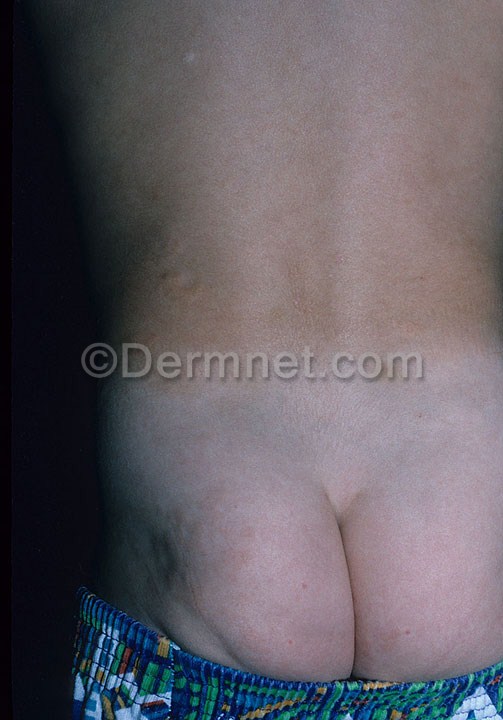
Disease: Seborrheic Keratoses and other Benign Tumors